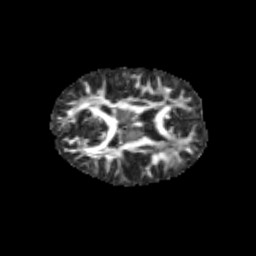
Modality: FA
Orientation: axial
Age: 10
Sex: female
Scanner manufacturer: siemens
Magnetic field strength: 3 T
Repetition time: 3.8 s
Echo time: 0.07 s